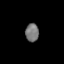
Tissue: lung
Cell type: Epithelial cells
Senescence score: 0.1892
Nuclear area (px): 234
Mean DAPI intensity: 119.735